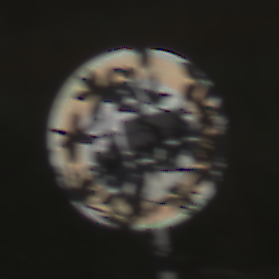
Verkehrszeichen: VerbotFuerKraftfahrzeugeUeberDreiKommaFuenfTonnen
Umgebung: Outdoor, Nature
Tageszeit: Midday
Wetter: PartlyCloudy
Licht: Natural
Jahreszeit: NotSpecified
Kontrast: HighContrast